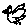
Label: bird